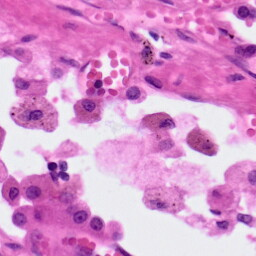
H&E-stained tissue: Lung